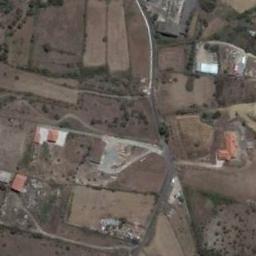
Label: terrace